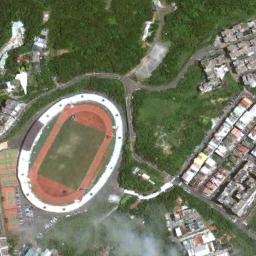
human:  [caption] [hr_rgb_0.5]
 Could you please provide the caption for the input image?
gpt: Numerous buildings of different shapes are beside the stadium .

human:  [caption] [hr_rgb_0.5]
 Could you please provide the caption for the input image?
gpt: This oval stadium has yellow and blue chairs on both sides .

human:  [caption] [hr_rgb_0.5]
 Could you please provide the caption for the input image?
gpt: The stadium is on the grass next to some buildings and trees .

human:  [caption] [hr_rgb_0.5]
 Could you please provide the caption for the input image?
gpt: The circular stadium is next to the lawn and residential area .

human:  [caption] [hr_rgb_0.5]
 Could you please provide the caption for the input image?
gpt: There are many green trees and buildings near the stadium .